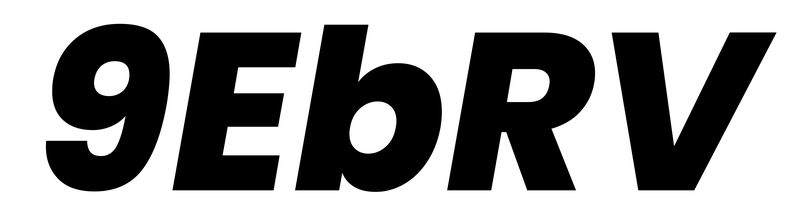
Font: Poppins-ExtraBoldItalic